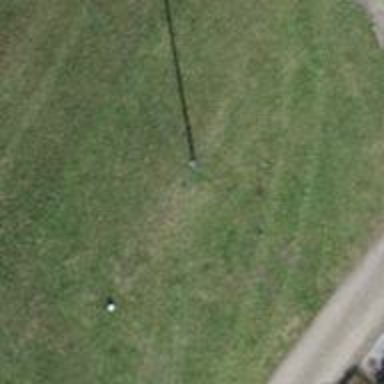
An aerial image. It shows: Power pole.